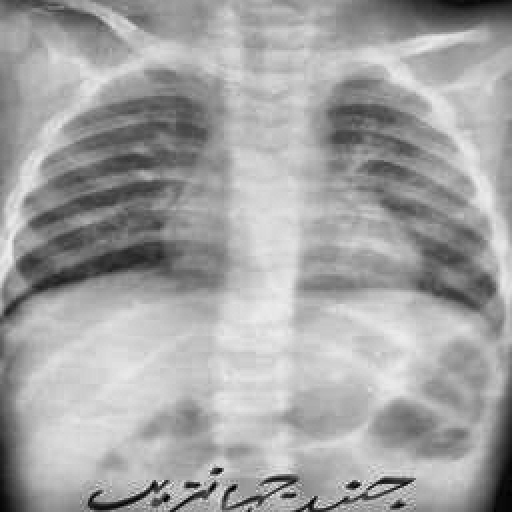
Finding: TUBERCULOSIS